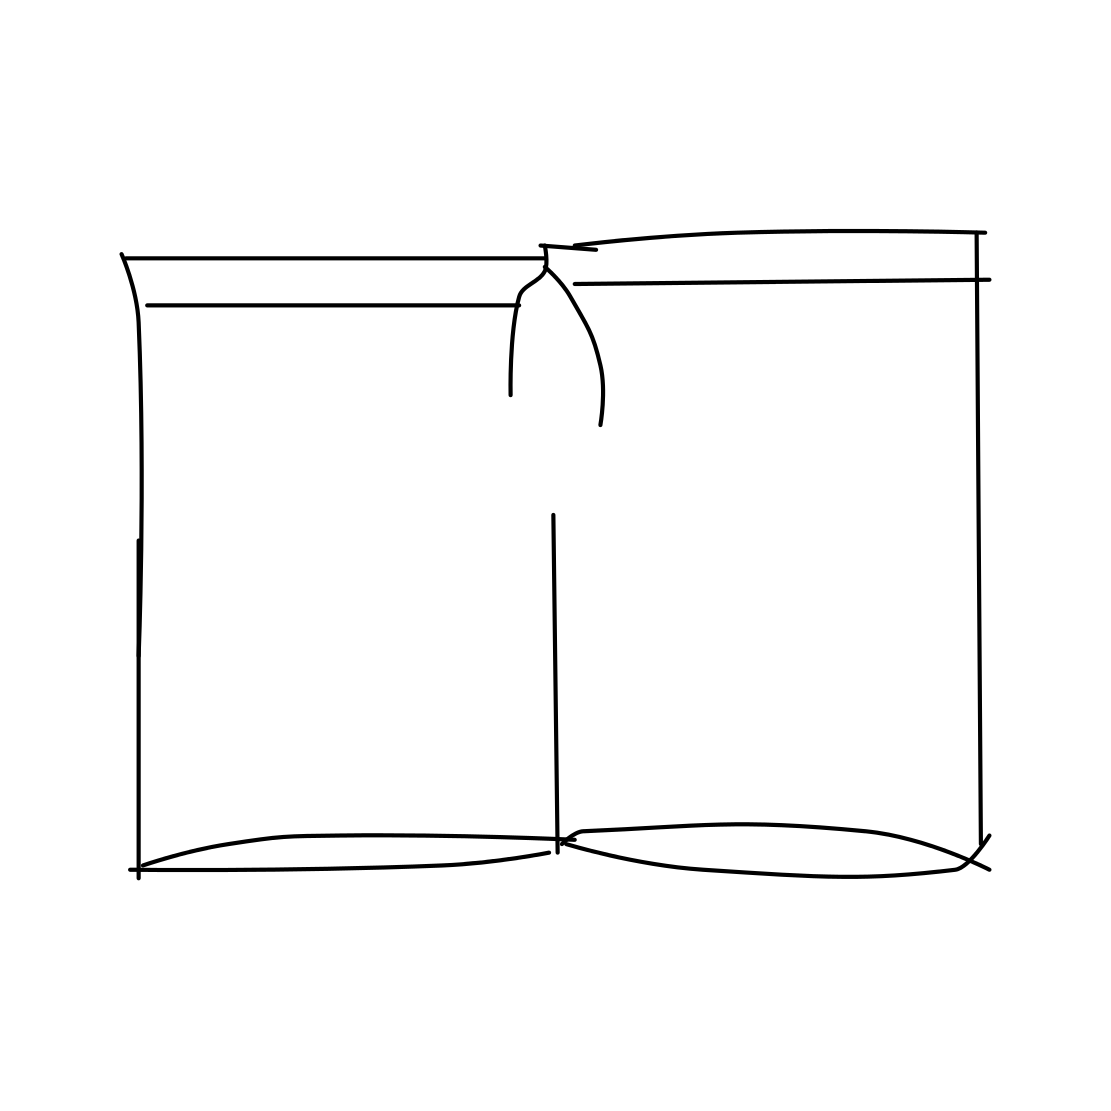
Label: trousers